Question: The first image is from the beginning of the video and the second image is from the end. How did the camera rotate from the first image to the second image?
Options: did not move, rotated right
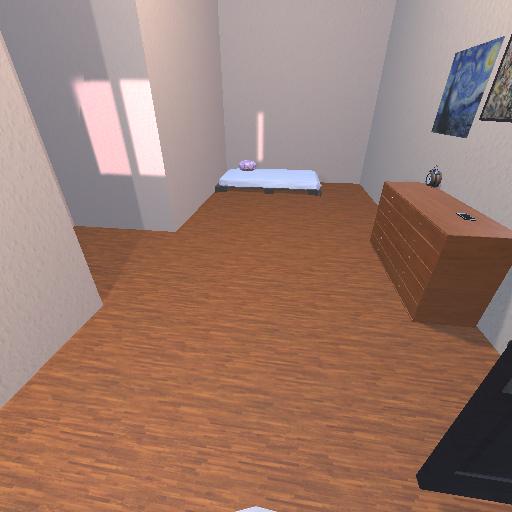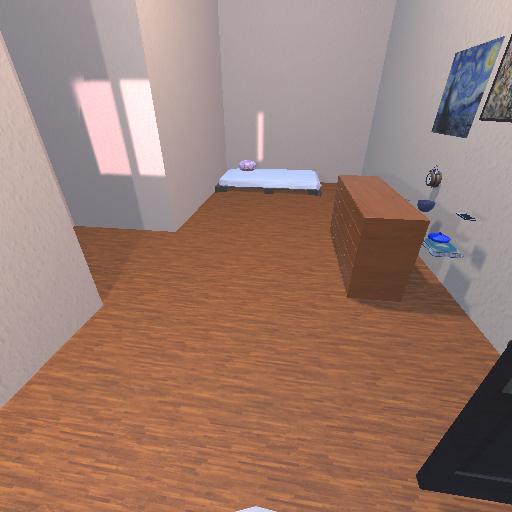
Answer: did not move